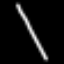
Label: diamond